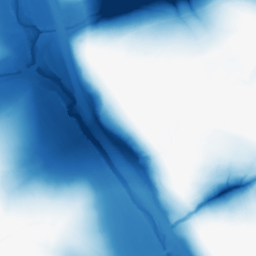
Category: morphological
Decomposition family: morphological
Decomposition parameters: operation: closing
size: 100
Upsampling method: quadratic
Upsampling parameters: scale: 8
Upsampling scale: 8